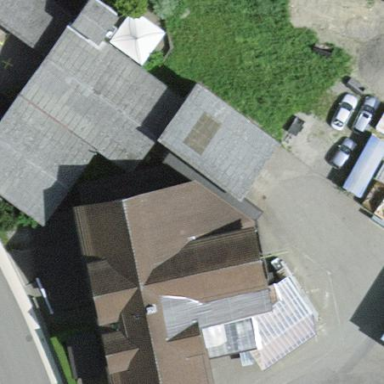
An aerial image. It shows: Building housing car repair shop.